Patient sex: M
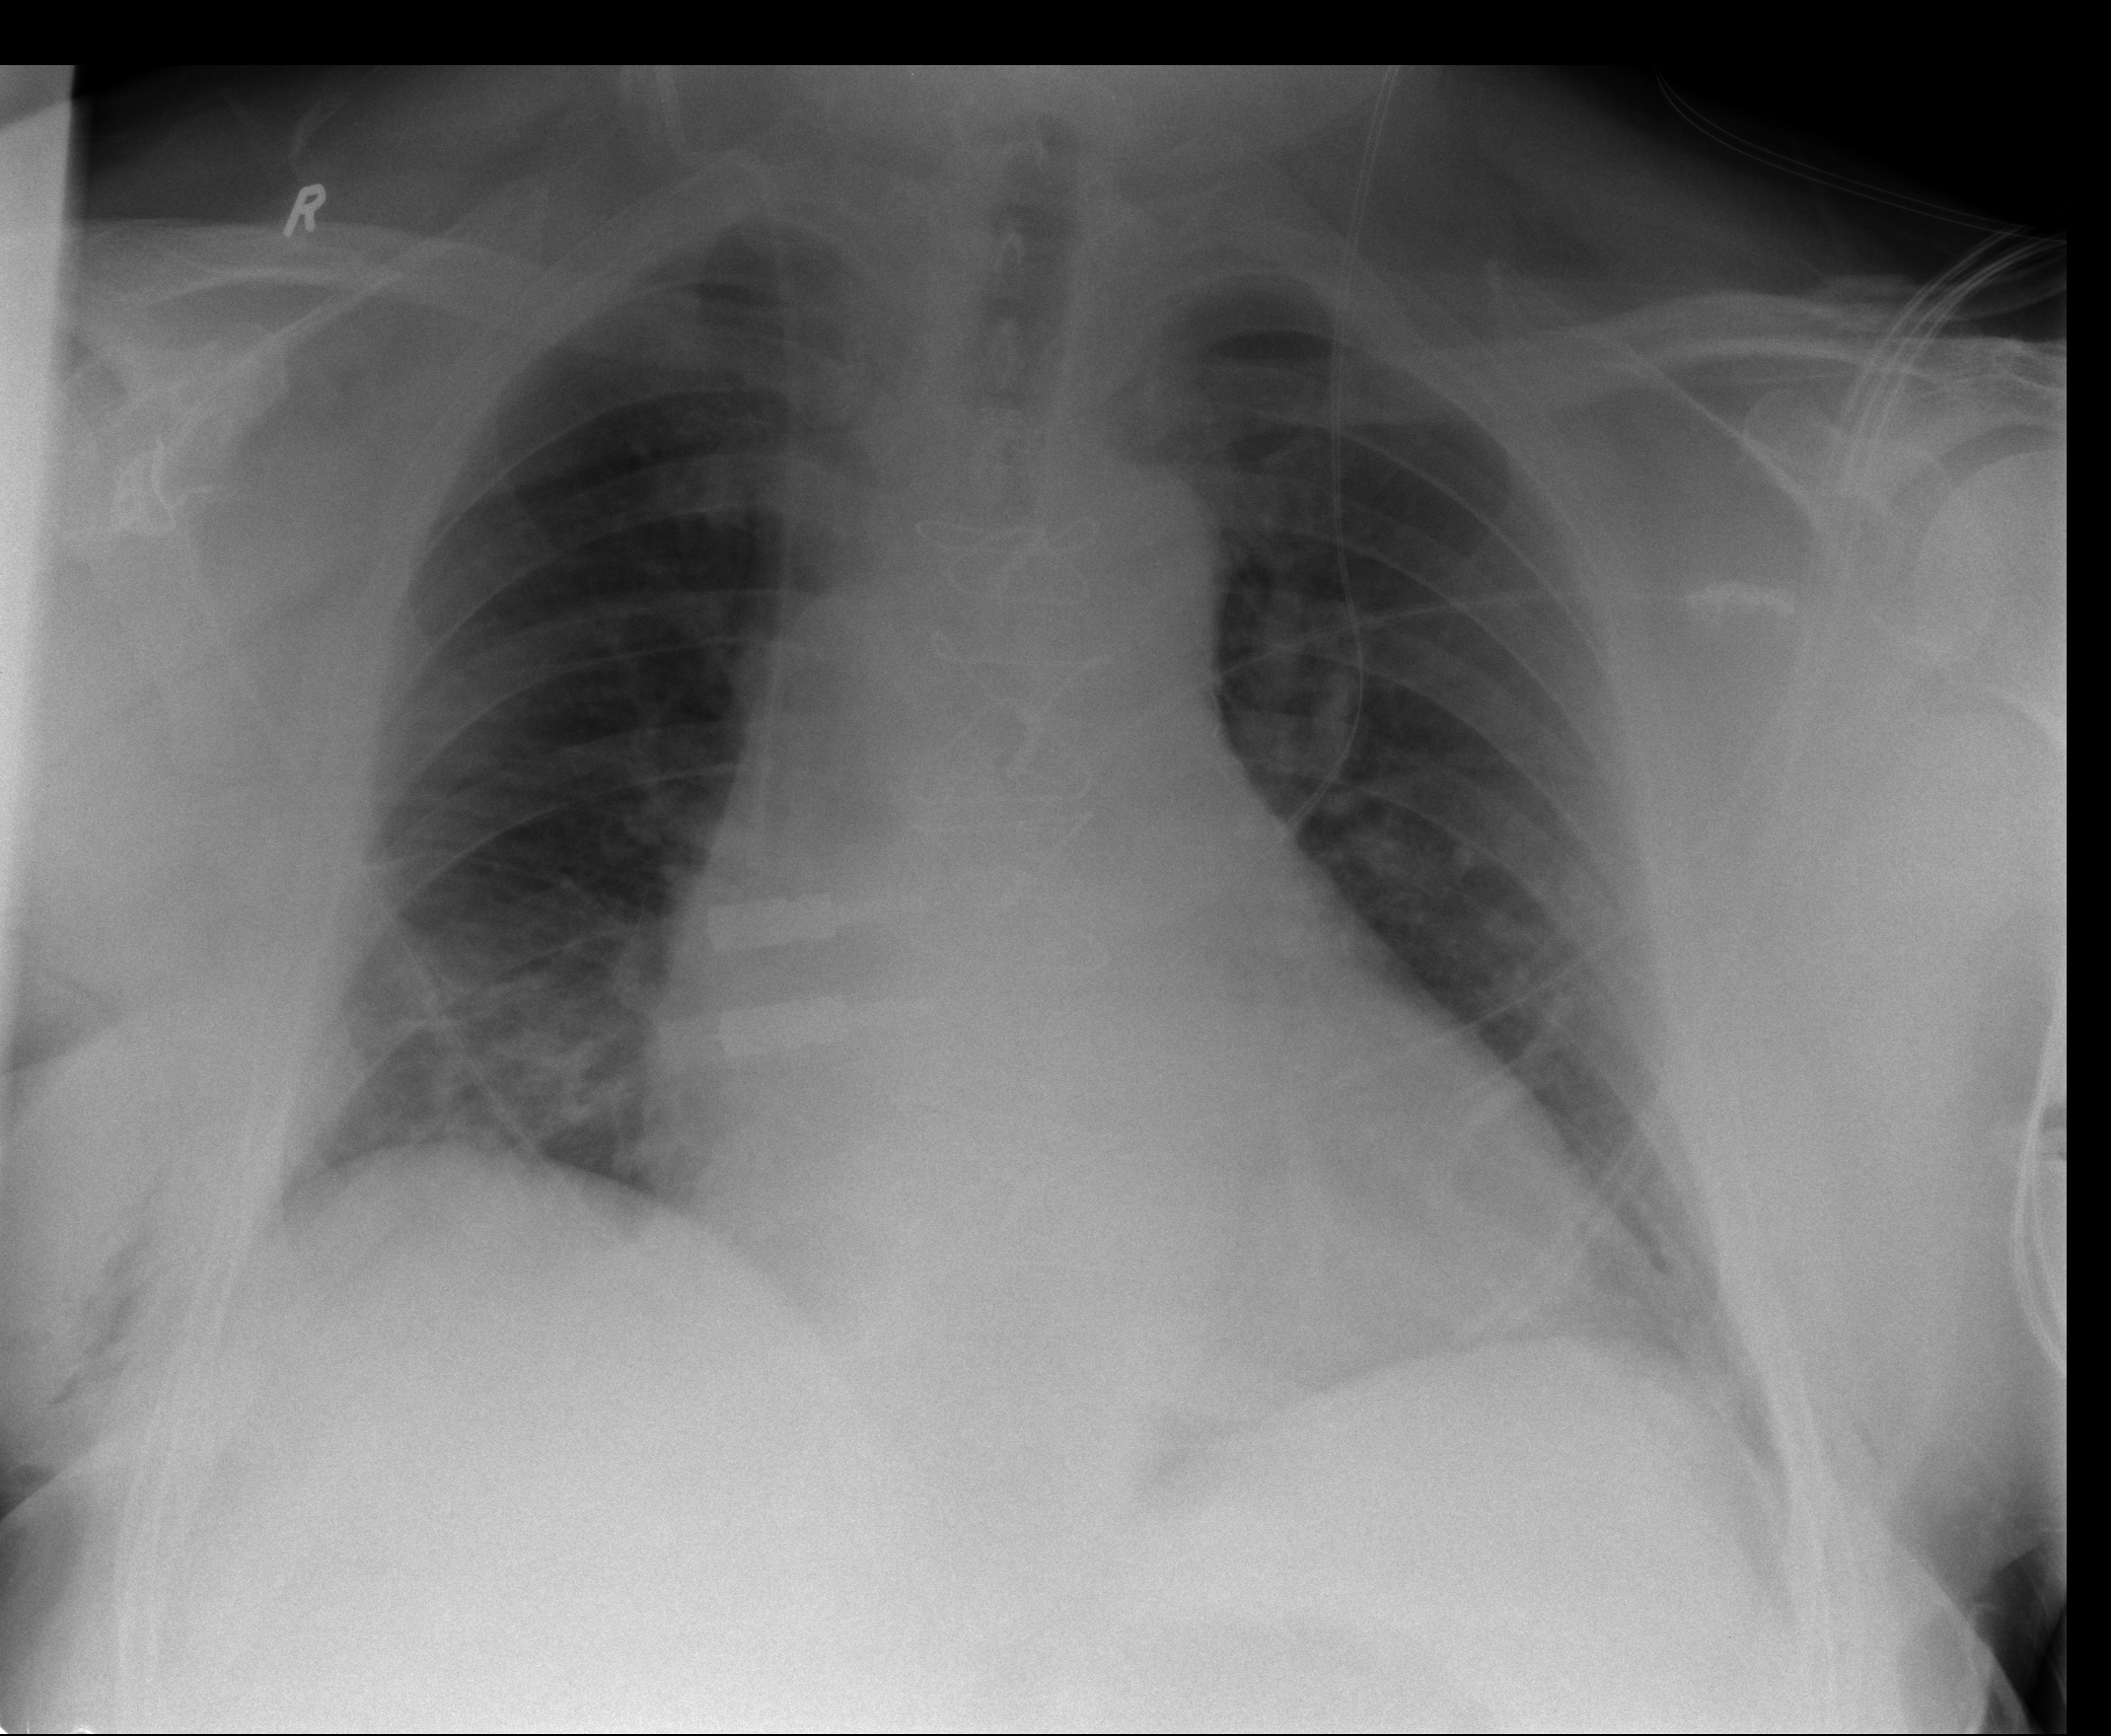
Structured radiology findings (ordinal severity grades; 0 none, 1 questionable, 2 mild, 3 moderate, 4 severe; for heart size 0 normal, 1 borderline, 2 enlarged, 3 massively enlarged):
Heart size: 2
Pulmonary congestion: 2
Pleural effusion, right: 0
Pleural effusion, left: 0
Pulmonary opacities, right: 2
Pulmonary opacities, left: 0
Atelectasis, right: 2
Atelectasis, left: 0